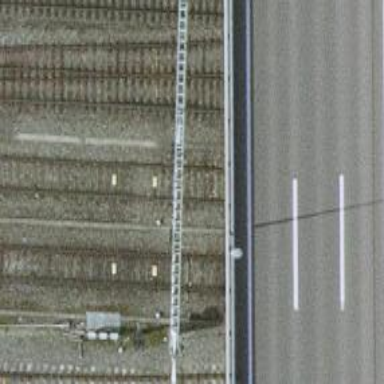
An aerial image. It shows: Railway signal.